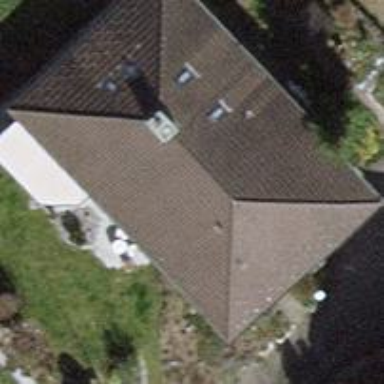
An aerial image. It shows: Building with tile roof.